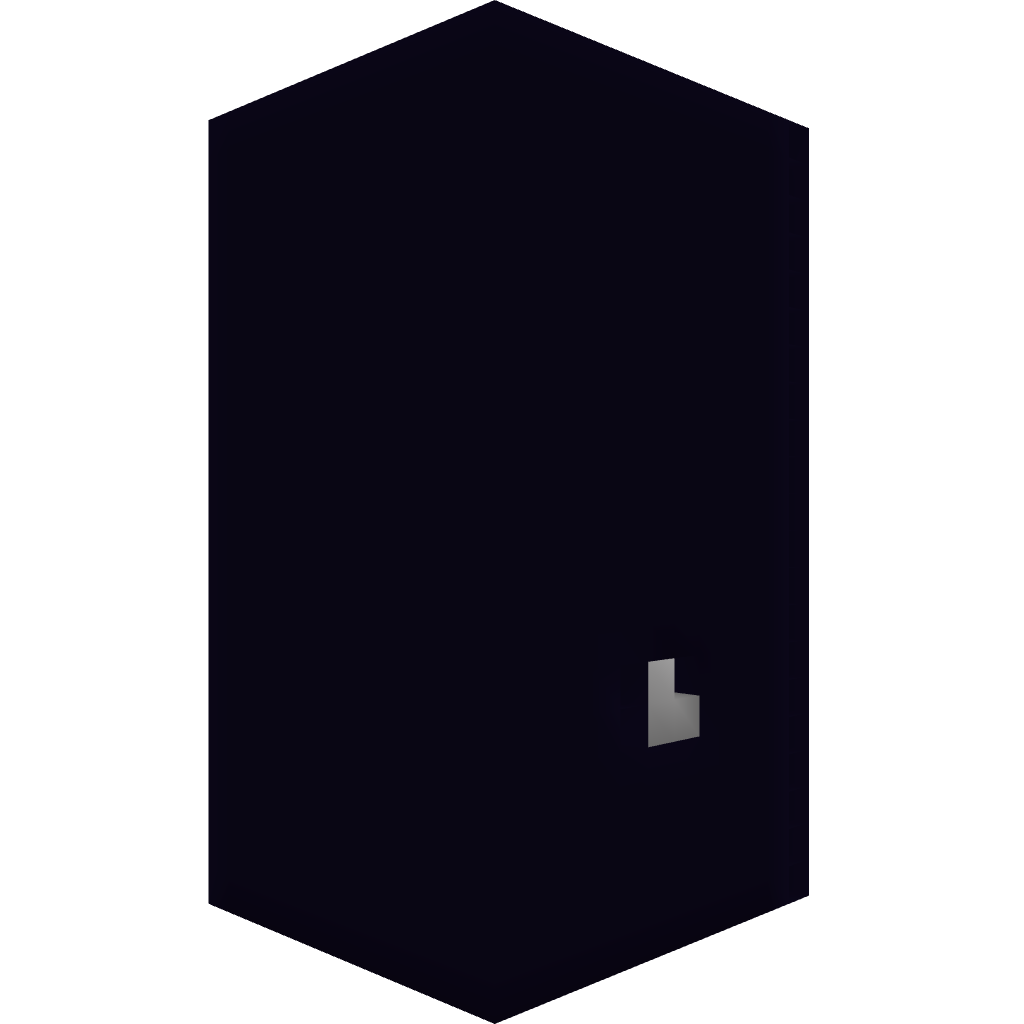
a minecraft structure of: WitchHouse